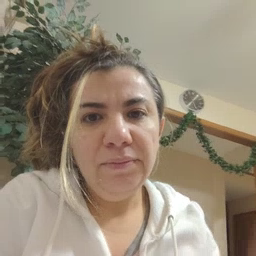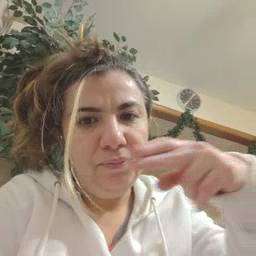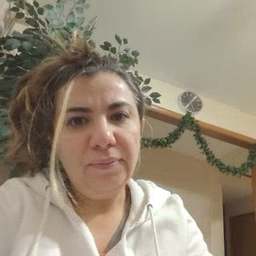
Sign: cut